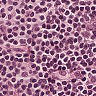
Metastatic tissue present: no